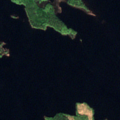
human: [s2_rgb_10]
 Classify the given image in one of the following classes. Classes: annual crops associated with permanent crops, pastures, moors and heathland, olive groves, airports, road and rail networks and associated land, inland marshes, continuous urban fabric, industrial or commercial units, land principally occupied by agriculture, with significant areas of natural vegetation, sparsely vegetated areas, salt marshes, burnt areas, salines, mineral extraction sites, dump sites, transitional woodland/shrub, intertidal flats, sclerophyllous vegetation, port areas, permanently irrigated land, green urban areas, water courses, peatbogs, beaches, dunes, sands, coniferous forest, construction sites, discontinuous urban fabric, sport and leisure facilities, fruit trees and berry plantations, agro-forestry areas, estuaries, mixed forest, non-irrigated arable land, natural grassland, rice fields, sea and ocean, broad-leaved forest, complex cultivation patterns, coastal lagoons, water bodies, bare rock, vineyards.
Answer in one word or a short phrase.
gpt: mixed forest, water bodies